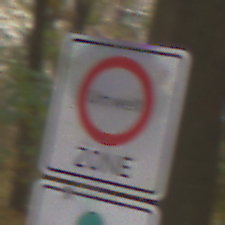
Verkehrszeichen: BeginnUmweltzone
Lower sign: FreistellungVomVerkehrsverbot3
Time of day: Midday
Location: Outdoor (Nature)
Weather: Overcast
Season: NotSpecified
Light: Natural